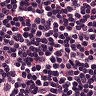
Metastatic tissue present: no